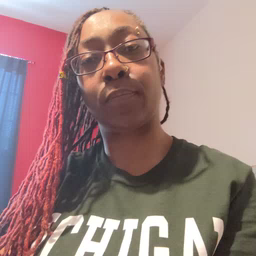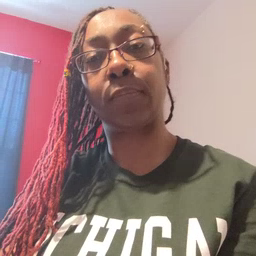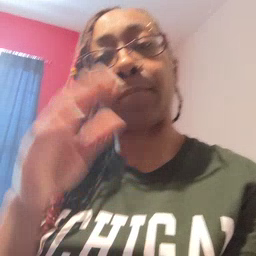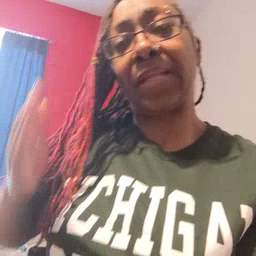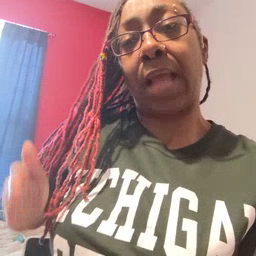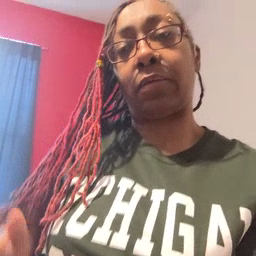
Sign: beside